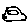
Label: car